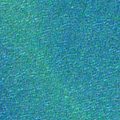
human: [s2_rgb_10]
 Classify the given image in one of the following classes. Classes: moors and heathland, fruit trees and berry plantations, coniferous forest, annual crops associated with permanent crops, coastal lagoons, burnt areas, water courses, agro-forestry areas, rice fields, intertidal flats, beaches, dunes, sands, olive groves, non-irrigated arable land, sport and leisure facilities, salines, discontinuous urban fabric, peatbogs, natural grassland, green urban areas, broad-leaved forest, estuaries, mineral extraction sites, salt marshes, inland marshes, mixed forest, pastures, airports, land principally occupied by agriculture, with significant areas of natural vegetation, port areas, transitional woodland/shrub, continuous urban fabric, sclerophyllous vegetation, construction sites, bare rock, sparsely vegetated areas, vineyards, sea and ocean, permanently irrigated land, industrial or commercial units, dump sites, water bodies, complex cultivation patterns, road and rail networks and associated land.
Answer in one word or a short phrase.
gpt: sea and ocean